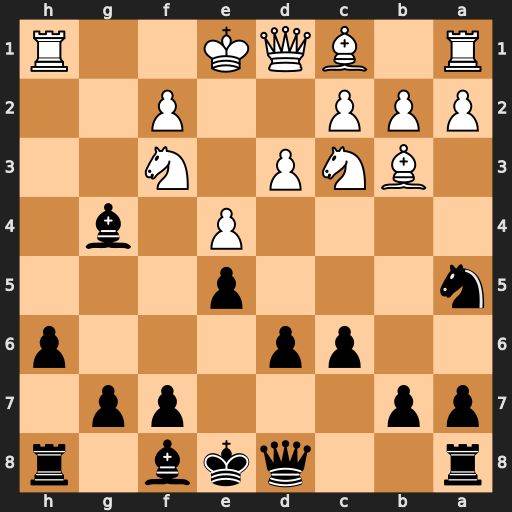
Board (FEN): r2qkb1r/pp3pp1/2pp3p/n3p3/4P1b1/1BNP1N2/PPP2P2/R1BQK2R
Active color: b
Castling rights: KQkq
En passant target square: -
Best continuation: Nxb3 axb3 Qf6 Rg1 Bxf3